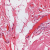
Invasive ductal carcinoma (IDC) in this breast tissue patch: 0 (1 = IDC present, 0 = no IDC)